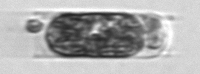
Label: Hemiaulus